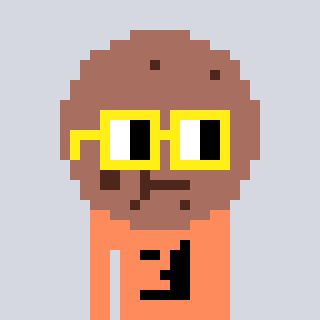
a pixel art character with square yellow glasses, a cookie-shaped head and a peachy-colored body on a cool background